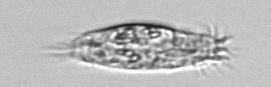
Label: Euplotes